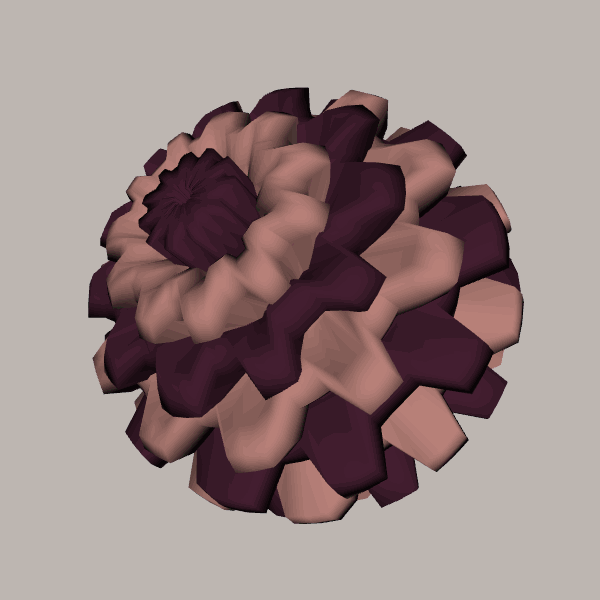
Background: light